Interaction volume radius: 10 \u00c5
Interaction volume height: 15 \u00c5
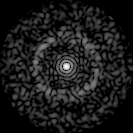
Disorder parameter: 0.8134